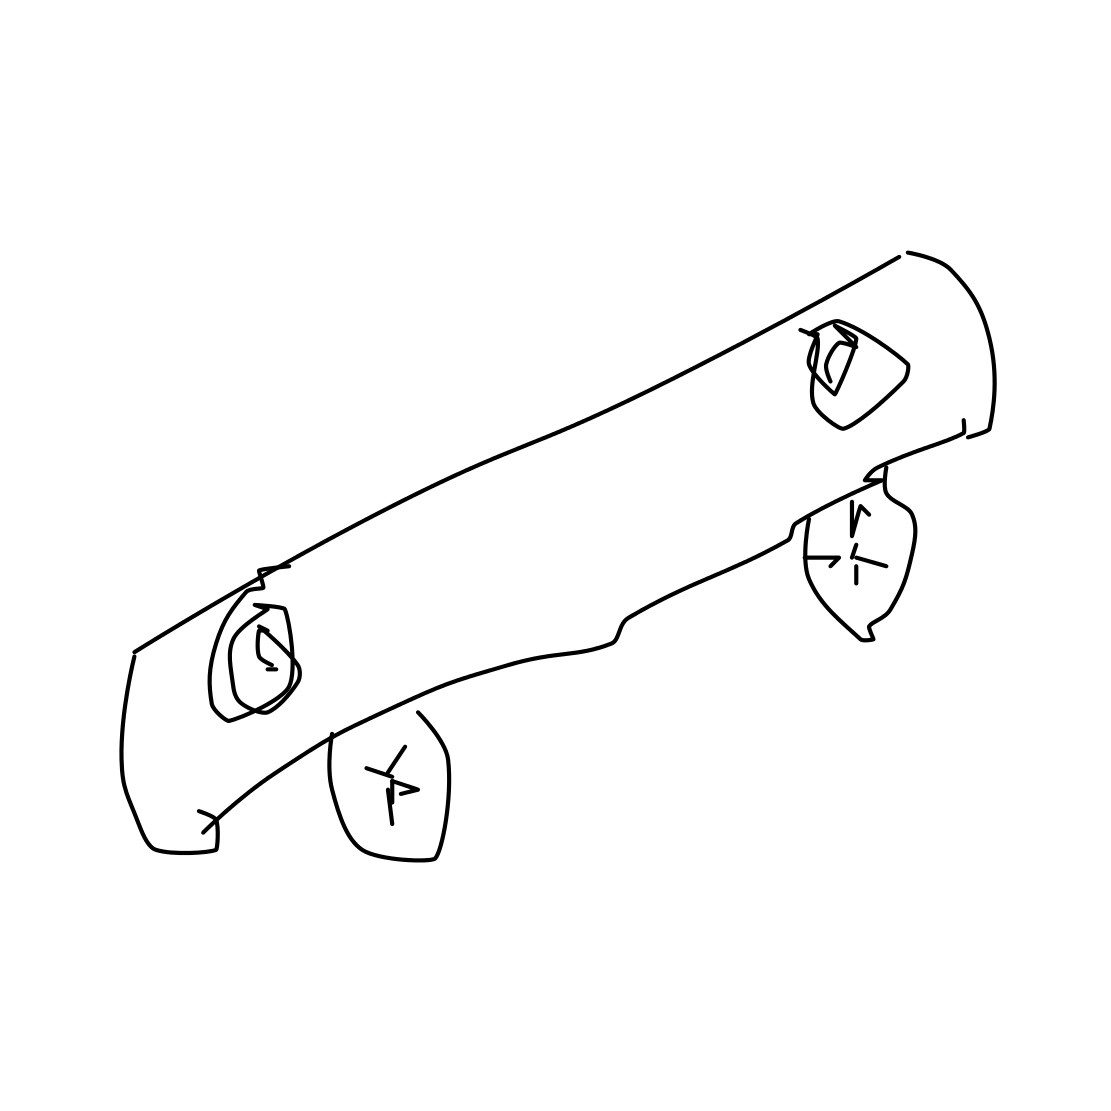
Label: skateboard